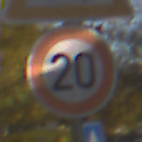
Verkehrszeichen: Geschwindigkeit20
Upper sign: SeitenwindVonRechts
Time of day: SunriseSunset
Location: Outdoor (Urban)
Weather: PartlyCloudy
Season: Autumn
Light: Natural